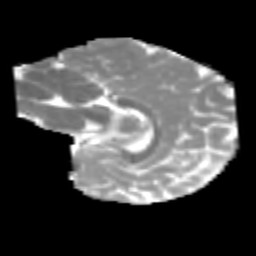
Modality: MD
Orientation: sagittal
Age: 6
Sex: male
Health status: healthy